Field crop: maize
Growth stage: 2
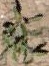
Species: atriplex